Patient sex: F
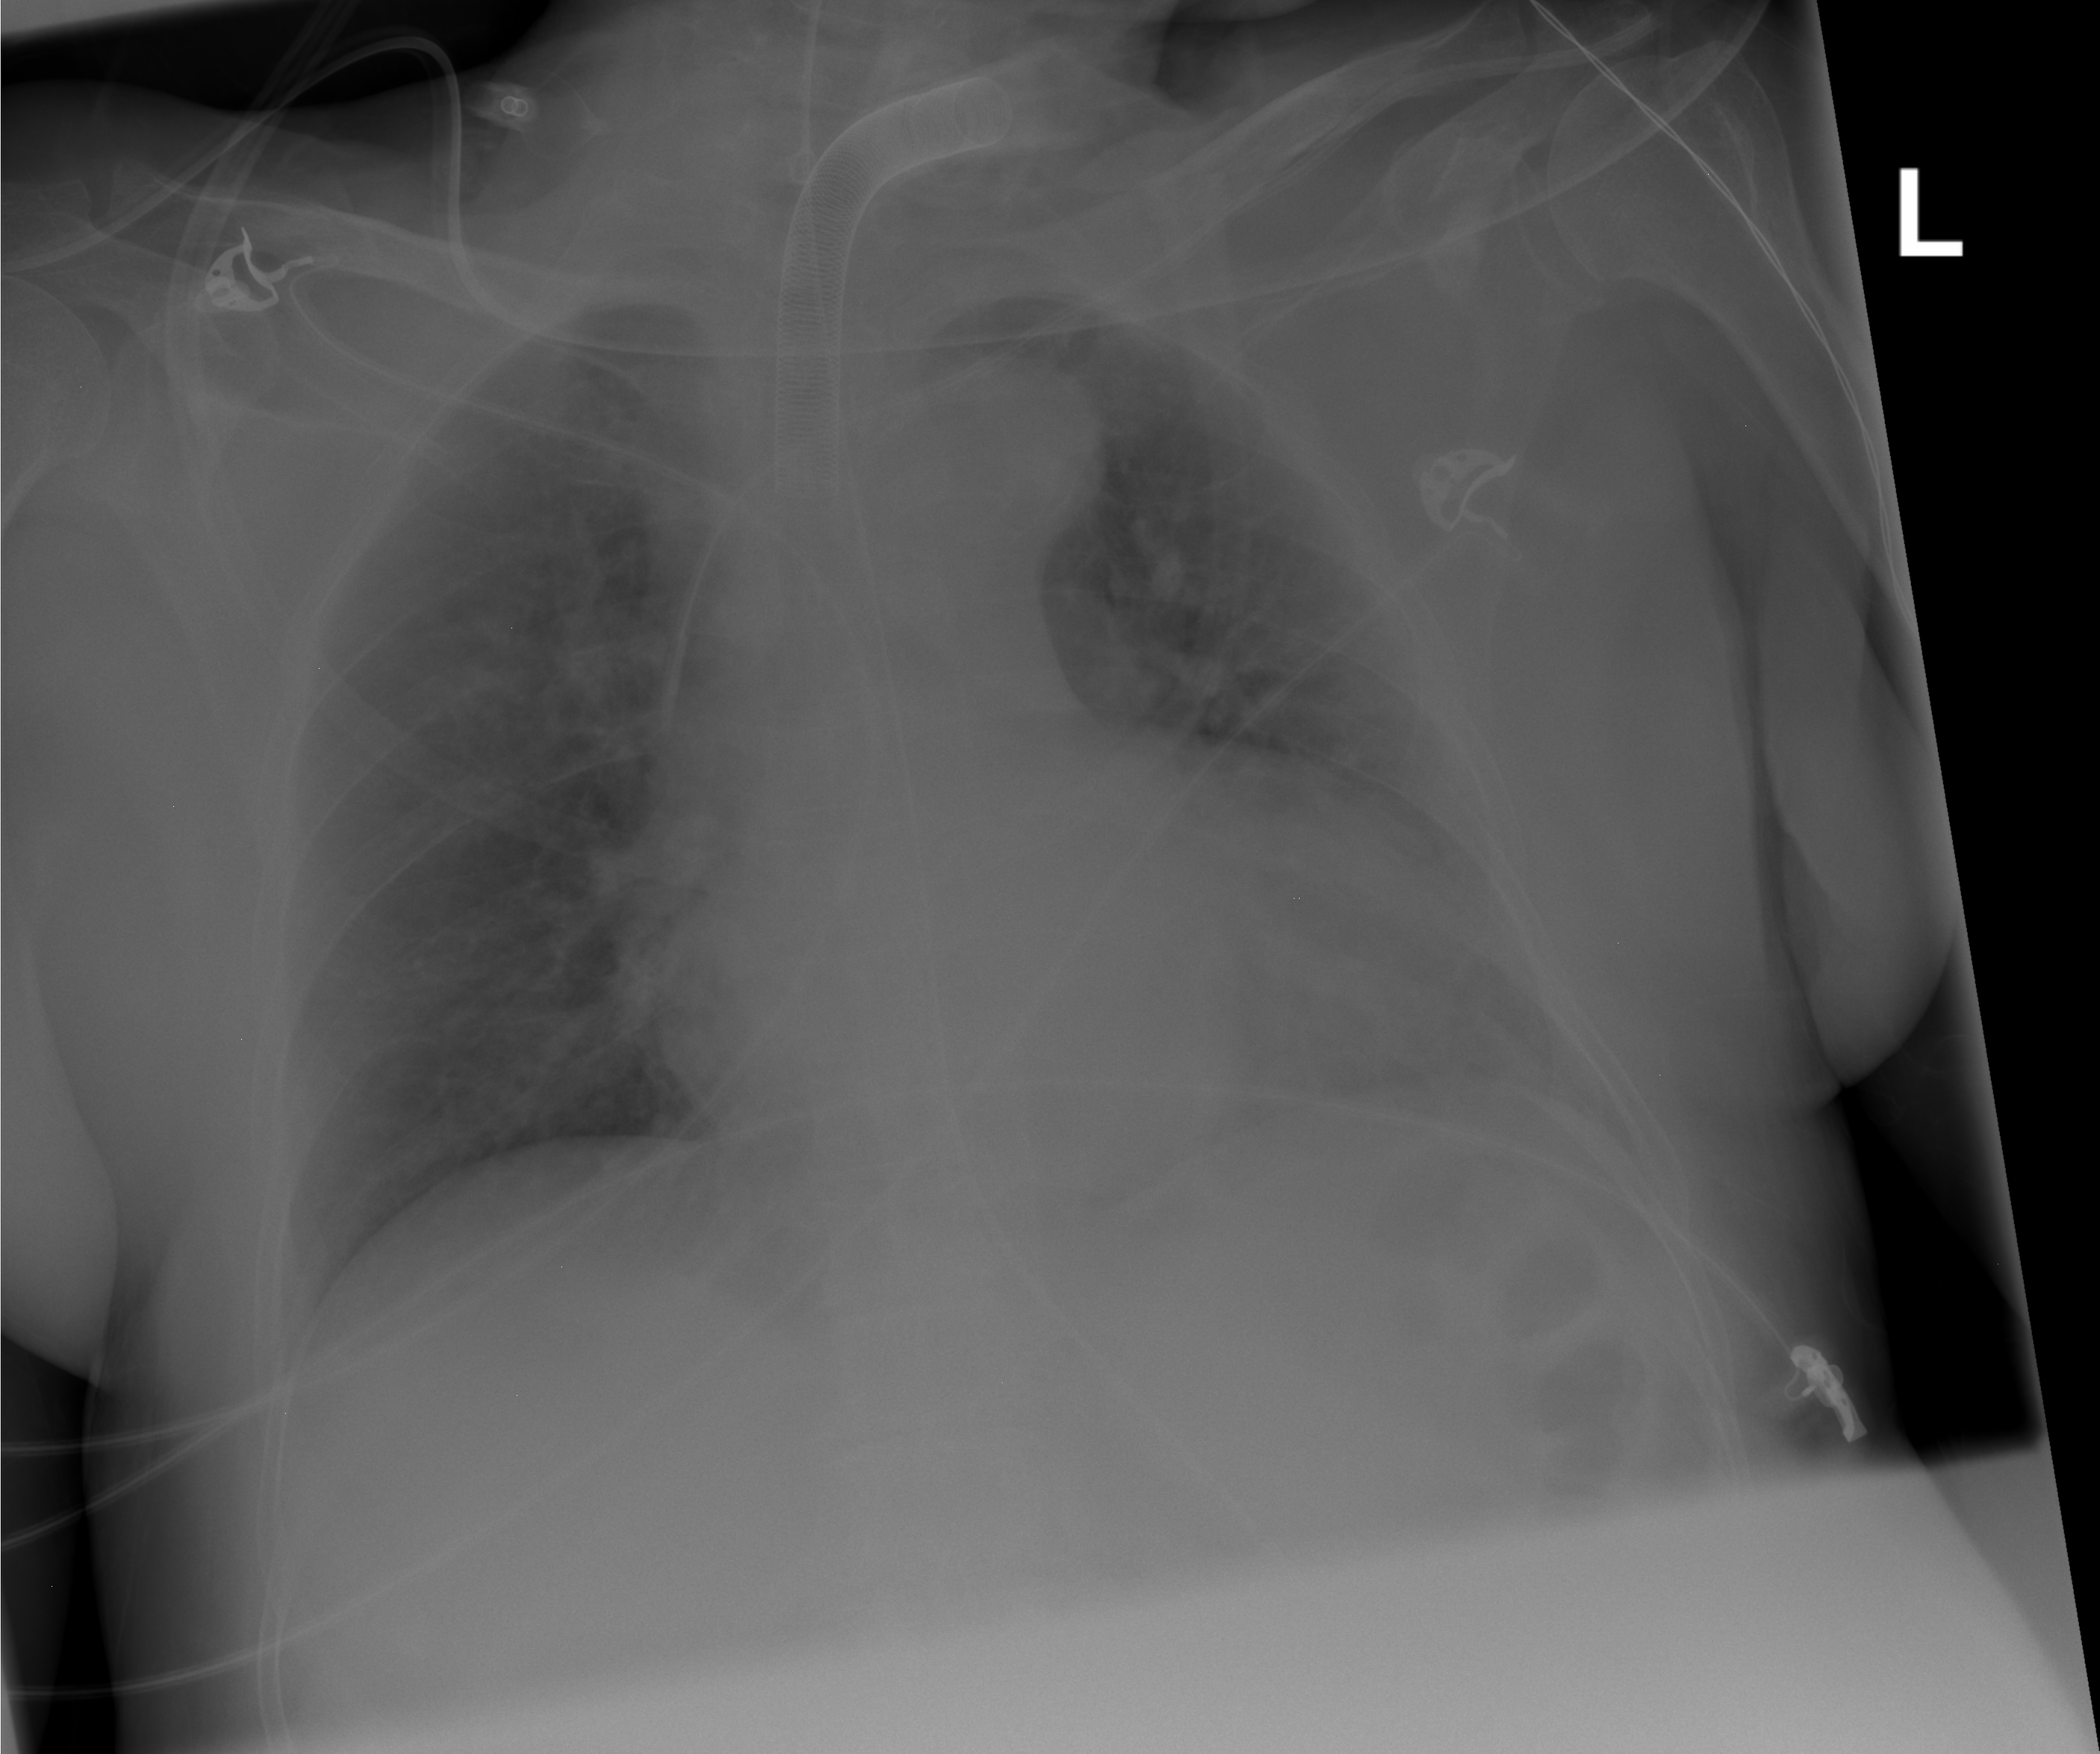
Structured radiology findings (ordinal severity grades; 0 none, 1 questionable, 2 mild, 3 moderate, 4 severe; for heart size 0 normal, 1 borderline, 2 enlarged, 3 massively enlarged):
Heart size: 1
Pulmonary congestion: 2
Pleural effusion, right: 0
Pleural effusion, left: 0
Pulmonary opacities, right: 0
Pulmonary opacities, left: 0
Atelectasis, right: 0
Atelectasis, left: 0